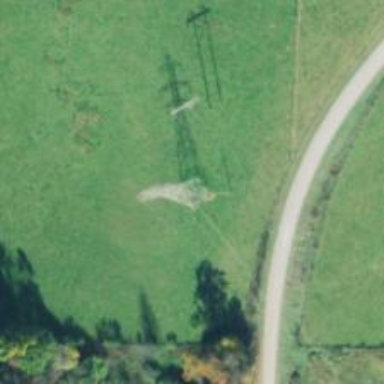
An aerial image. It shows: Lattice structure tower.